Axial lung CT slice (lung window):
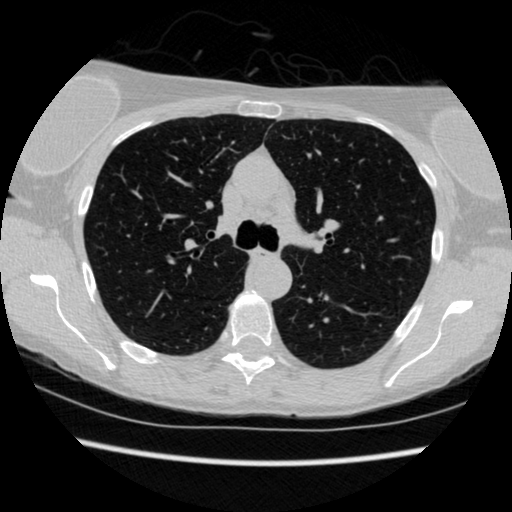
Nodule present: no